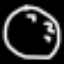
Label: clock